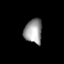
Tissue: lung
Cell type: Endothelial cells
Senescence score: 0.6036
Nuclear area (px): 431
Mean DAPI intensity: 152.912